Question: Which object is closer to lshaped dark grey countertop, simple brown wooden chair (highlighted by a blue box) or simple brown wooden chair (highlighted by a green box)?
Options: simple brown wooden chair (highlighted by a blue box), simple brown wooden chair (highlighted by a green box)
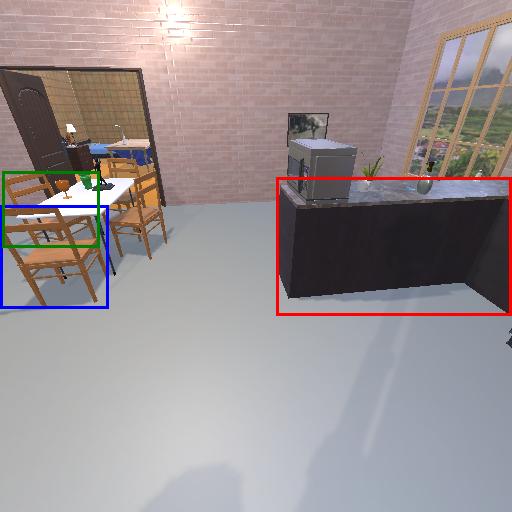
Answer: simple brown wooden chair (highlighted by a blue box)